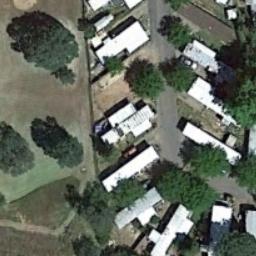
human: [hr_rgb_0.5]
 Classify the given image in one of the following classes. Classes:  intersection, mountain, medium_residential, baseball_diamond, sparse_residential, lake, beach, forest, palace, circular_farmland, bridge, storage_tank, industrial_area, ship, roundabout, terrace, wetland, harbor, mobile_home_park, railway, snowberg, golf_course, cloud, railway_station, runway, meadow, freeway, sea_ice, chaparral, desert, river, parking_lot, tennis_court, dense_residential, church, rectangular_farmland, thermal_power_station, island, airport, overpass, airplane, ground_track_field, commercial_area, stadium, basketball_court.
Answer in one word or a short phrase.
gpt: mobile_home_park